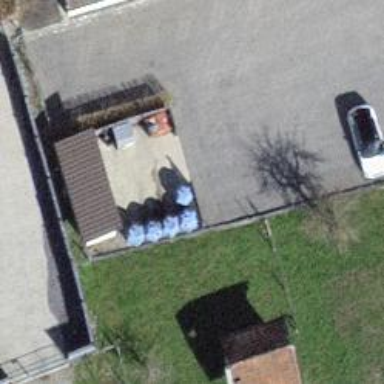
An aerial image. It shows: Recycling container at amenity designated for recycling.